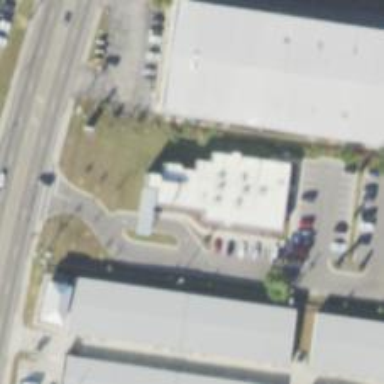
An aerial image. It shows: Parking space.